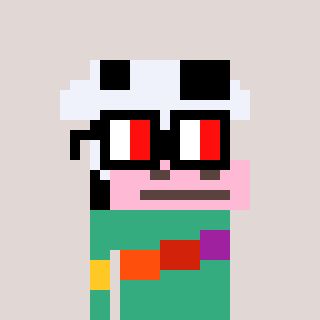
a pixel art character with square glasses with black frames and red eyes, a cow-shaped head and a teal-colored body on a warm background